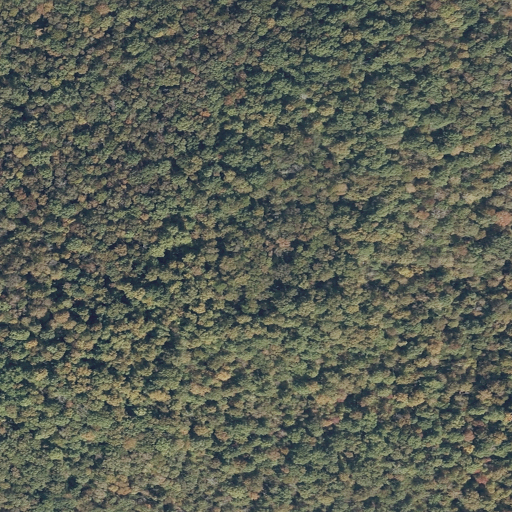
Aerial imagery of ridge(s) in Alabama named Wrights Ridge containing only deciduous forest